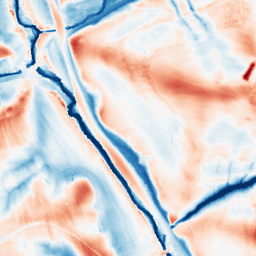
Category: edge_preserving
Decomposition family: guided
Decomposition parameters: radius: 16
eps: 0.001
Upsampling method: regularized
Upsampling parameters: scale: 2
lambda_reg: 0.01
Upsampling scale: 2